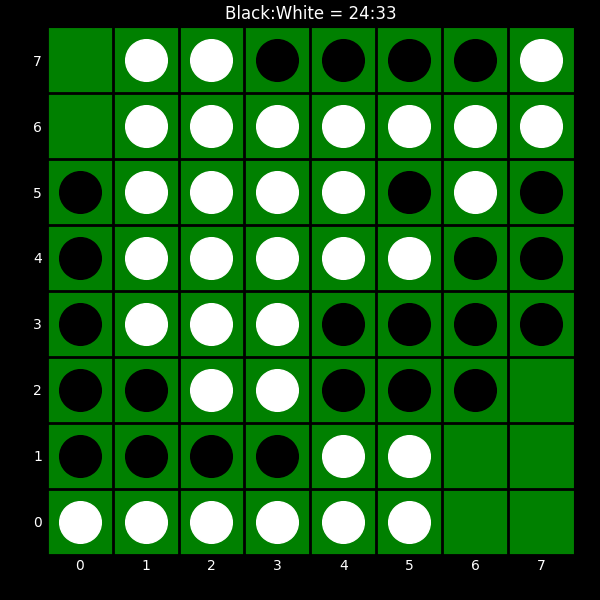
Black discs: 24
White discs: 33